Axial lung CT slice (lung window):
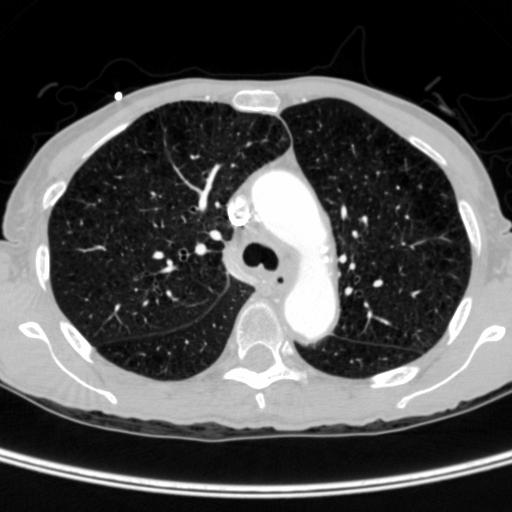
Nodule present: no